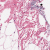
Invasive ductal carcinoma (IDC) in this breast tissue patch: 0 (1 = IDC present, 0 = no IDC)